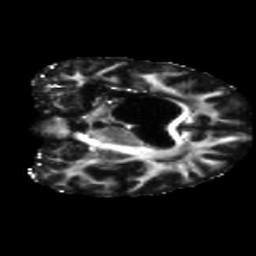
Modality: FA
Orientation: coronal
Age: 53
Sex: female
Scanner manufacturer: siemens
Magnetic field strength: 3 T
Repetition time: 5.47 s
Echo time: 0.0854 s